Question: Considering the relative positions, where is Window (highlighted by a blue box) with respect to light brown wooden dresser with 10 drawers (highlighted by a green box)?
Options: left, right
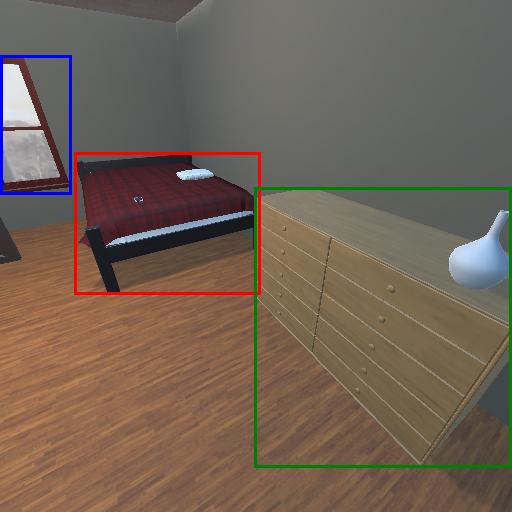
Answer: left